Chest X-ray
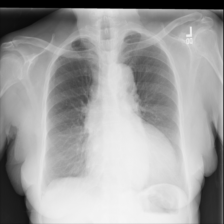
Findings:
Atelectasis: negative
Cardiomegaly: negative
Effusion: negative
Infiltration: negative
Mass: negative
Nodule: negative
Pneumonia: negative
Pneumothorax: negative
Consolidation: negative
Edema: negative
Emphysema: negative
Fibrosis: negative
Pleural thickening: negative
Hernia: negative